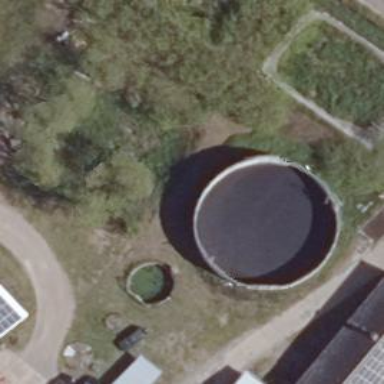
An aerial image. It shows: Slurry tank building.